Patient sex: F
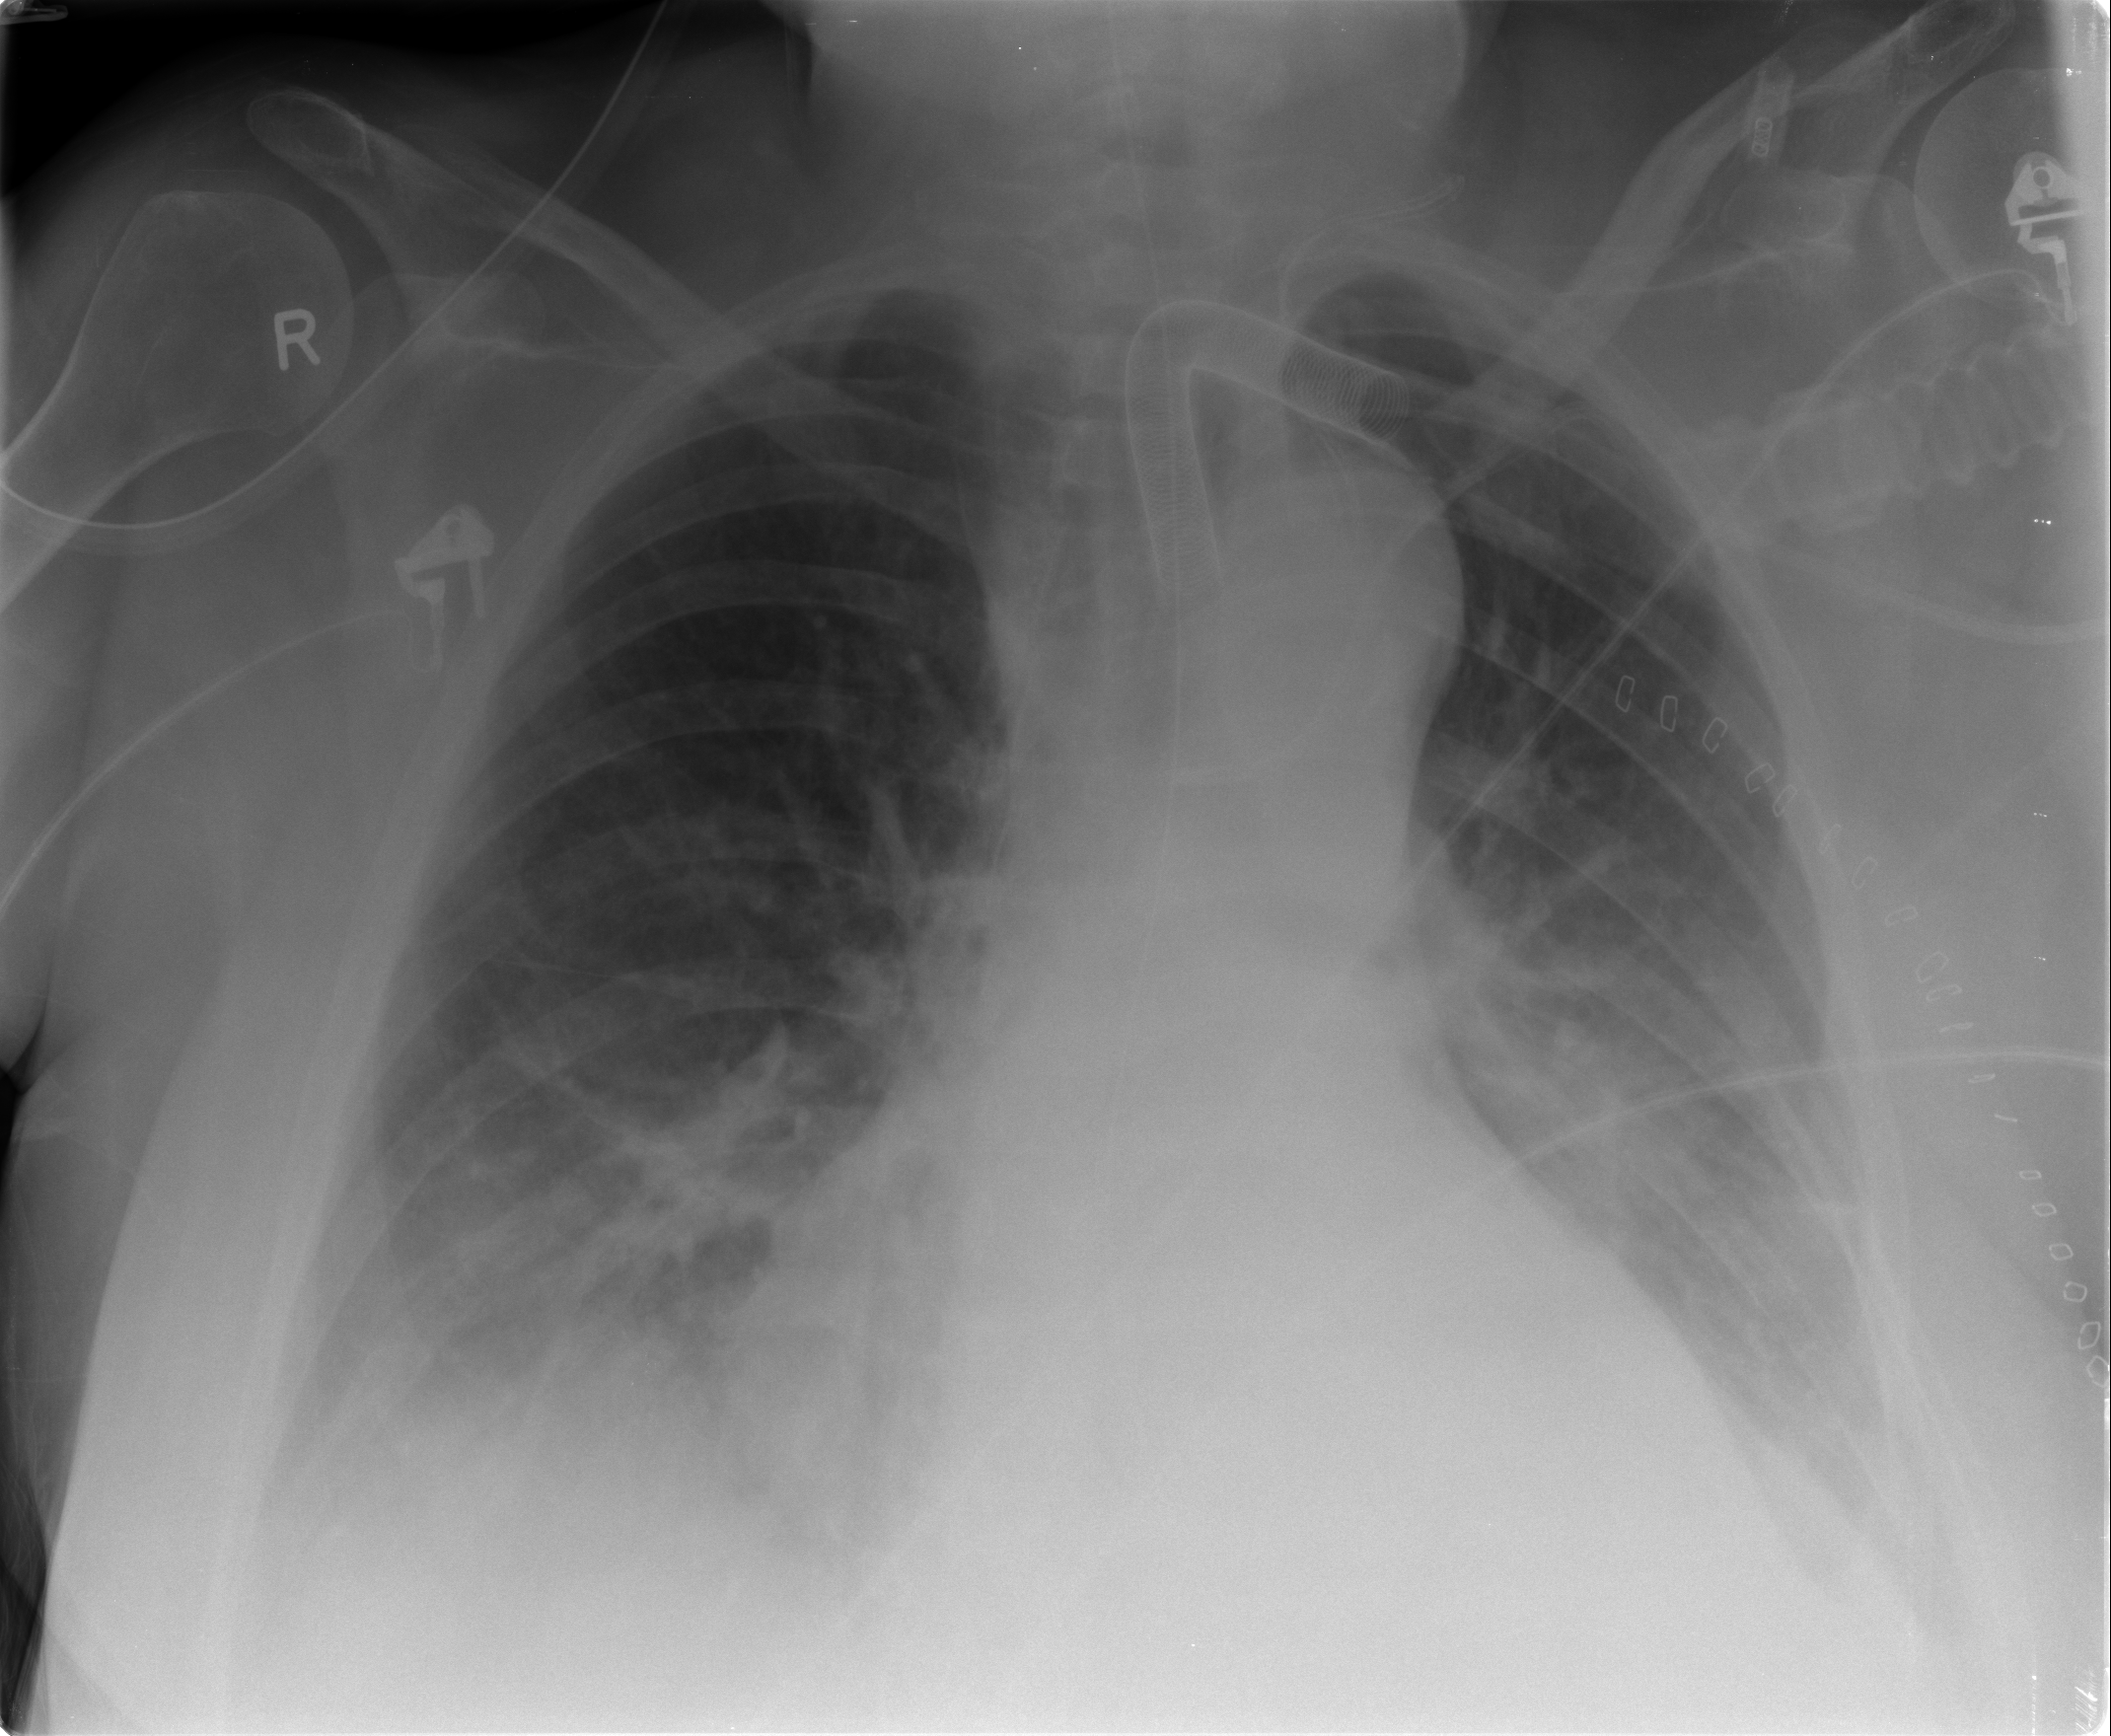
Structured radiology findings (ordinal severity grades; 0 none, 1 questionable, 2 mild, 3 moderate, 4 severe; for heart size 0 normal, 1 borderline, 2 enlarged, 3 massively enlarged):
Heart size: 1
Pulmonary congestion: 2
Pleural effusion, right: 2
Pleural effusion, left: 2
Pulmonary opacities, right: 0
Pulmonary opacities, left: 0
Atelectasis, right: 2
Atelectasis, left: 2